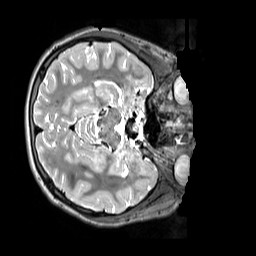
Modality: T2w
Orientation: axial
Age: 12
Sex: female
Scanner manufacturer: siemens
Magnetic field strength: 3 T
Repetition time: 3.2 s
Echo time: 0.408 s